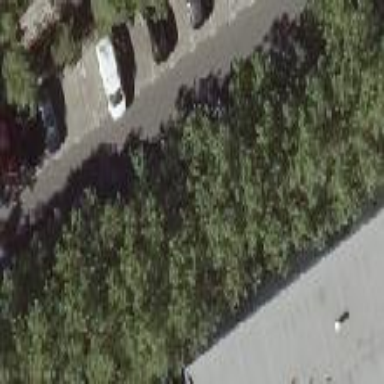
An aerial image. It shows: Street-side parking area with paving stones.